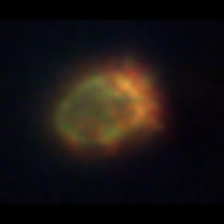
Taxon: Ciliates
Group: Other